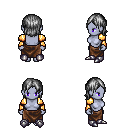
a pixel art fantasy rpg character, female body template, dark elf, purple skin, gold arm armor, robe skirt, gray long bangs hairstyle, metal boots, four views (front, back, left, right), 2x2 character sprite sheet, small pixel art, hard edges, no anti-aliasing